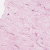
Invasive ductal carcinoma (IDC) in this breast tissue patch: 0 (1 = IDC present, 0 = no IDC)